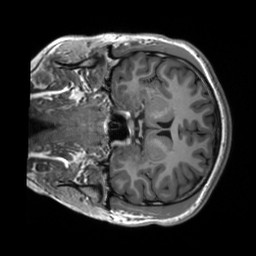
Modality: T1w
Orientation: coronal
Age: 22
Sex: male
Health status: healthy
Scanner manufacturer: siemens
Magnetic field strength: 3 T
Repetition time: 2.53 s
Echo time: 0.00227 s